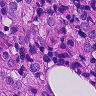
Metastatic tissue present: yes